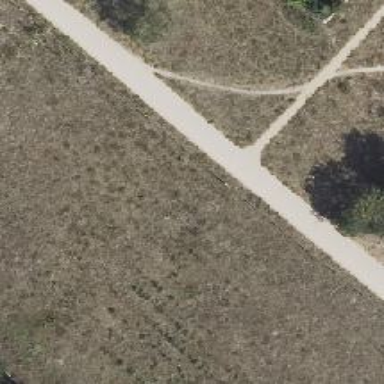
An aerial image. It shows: Footway along the road.